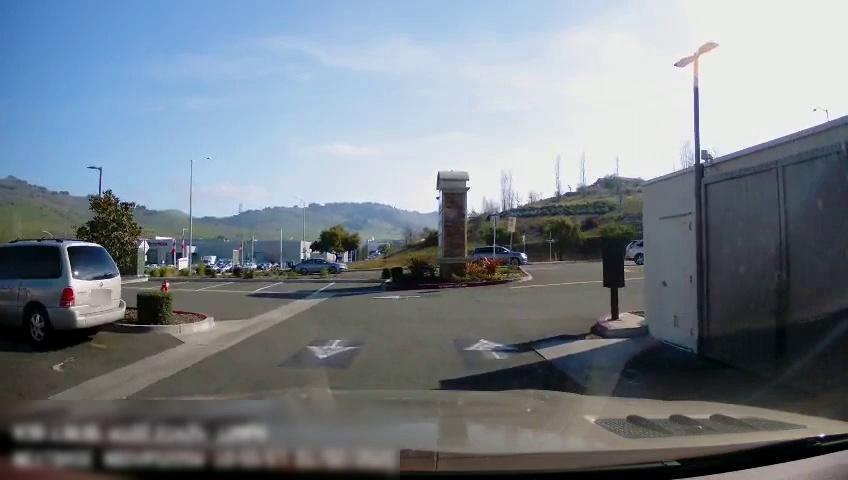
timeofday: Day
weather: Sunny
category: Drivable Space
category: Vehicles | Van
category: Vehicles | SUV
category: Vehicles | SUV
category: Vehicles | Car